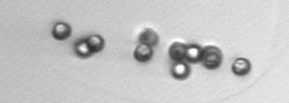
Label: Phaeocystis